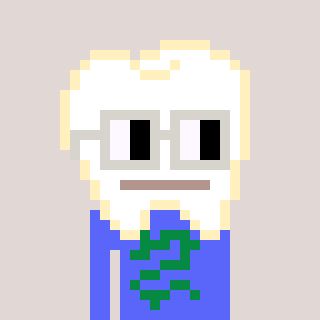
a pixel art character with square light gray glasses, a tooth-shaped head and a purple-colored body on a warm background